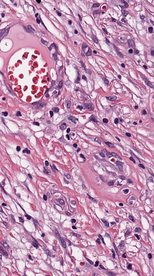
Tumor epithelial tissue: no
Tumor-associated stroma tissue: yes
Normal tissue: no